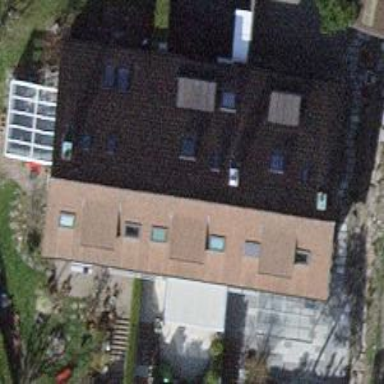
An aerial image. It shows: Terrace building with saltbox roof shape.